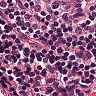
Metastatic tissue present: no